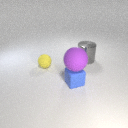
small blue rubber cube below large purple rubber sphere